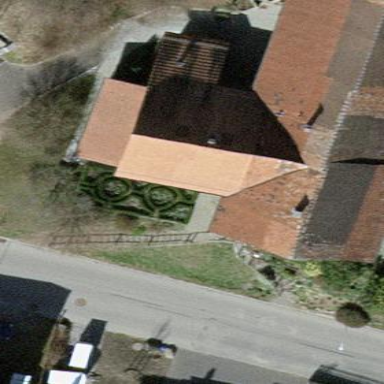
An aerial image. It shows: Farm building with gabled roof.